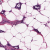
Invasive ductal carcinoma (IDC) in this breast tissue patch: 0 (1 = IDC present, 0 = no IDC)